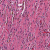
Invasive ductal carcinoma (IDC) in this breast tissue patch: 0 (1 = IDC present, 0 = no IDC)